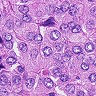
Metastatic tissue present: yes